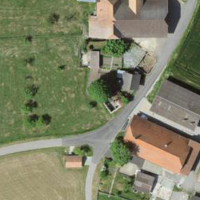
EUNIS habitat code: 52
Species observed at this site:
Chelidonium majus
Plantago major